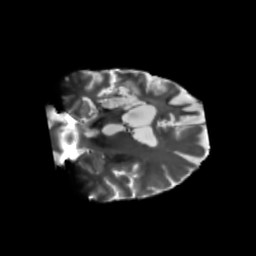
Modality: T2w
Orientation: coronal
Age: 58
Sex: male
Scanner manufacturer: siemens
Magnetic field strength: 3 T
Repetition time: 5.25 s
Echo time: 0.08 s